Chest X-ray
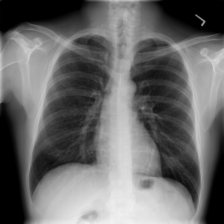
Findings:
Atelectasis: negative
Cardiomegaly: negative
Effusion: negative
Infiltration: negative
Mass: negative
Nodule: negative
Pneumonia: negative
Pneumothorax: negative
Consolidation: negative
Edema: negative
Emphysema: negative
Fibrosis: negative
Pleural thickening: negative
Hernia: negative